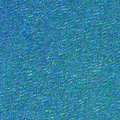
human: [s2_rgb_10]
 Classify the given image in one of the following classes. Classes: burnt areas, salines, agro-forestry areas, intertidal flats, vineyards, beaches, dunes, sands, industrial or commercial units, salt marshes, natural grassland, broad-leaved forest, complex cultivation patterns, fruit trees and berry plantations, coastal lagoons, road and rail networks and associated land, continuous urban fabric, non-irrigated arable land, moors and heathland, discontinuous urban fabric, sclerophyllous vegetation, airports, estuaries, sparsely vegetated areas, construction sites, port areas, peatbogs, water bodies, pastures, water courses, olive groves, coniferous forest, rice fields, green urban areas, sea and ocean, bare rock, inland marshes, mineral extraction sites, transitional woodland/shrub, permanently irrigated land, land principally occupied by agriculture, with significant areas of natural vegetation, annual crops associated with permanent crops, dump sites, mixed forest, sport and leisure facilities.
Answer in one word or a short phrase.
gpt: sea and ocean